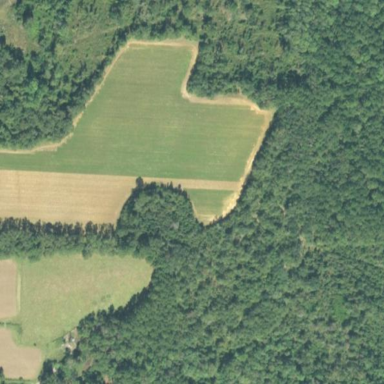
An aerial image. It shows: Mixed leaf woodland.